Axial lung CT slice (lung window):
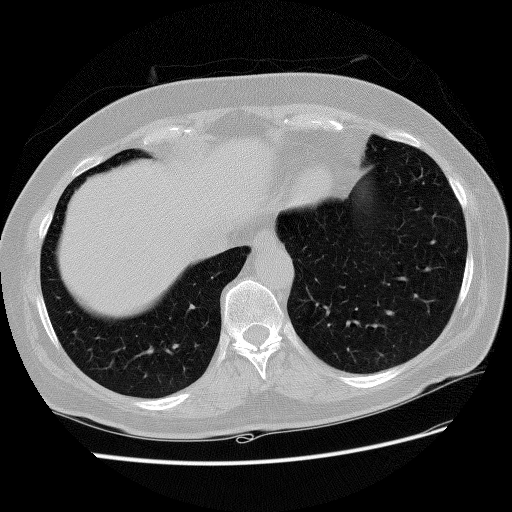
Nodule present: no